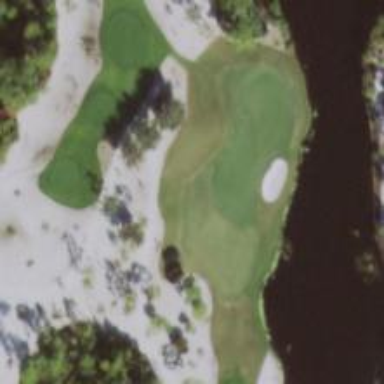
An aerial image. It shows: View of golf hole.